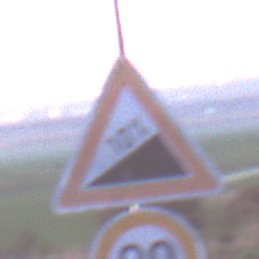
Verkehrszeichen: Steigung10
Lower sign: Geschwindigkeit80
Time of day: SunriseSunset
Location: Outdoor (Nature)
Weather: Clear
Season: NotSpecified
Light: Natural